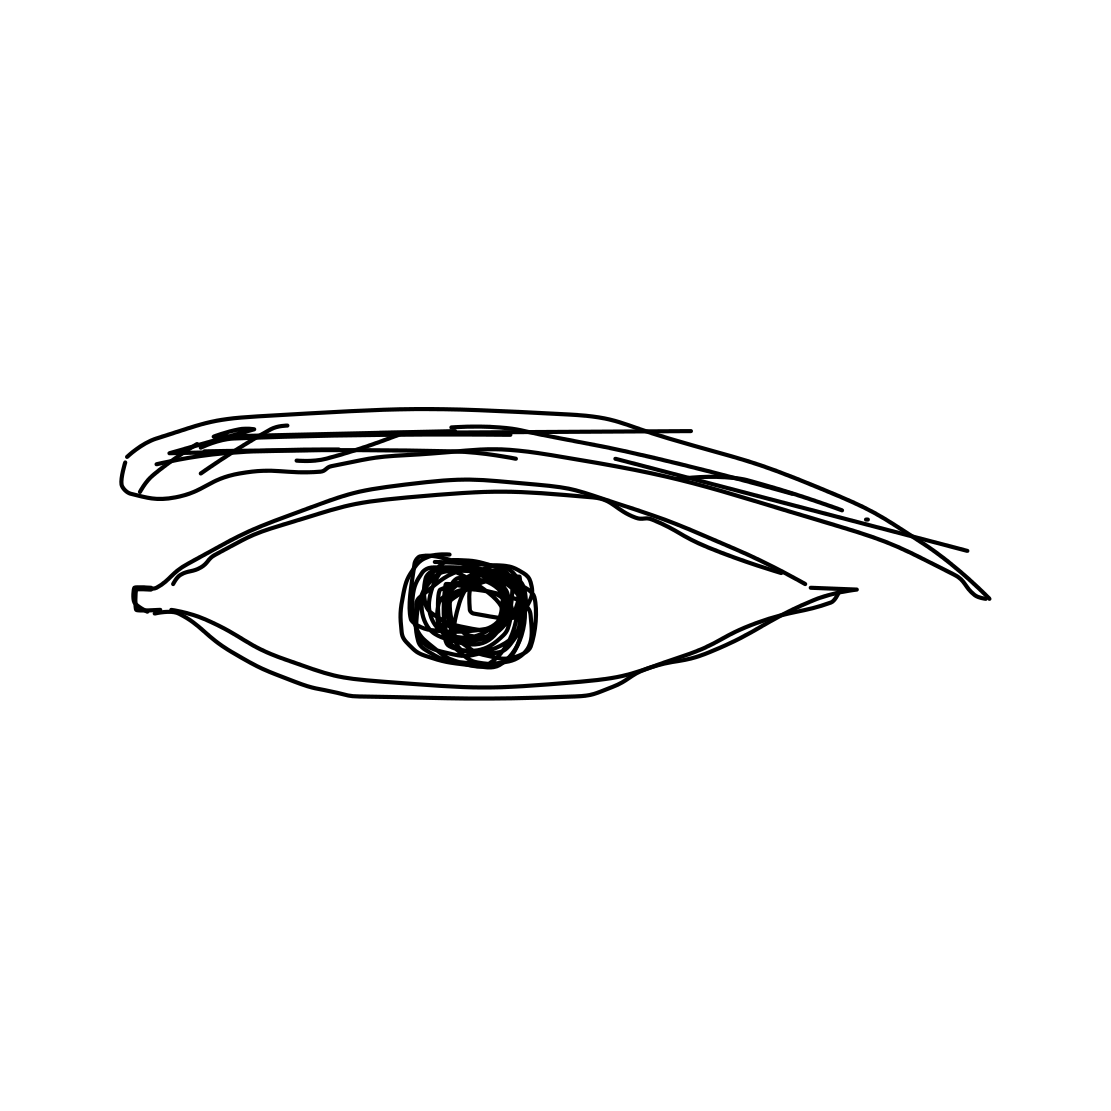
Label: eye